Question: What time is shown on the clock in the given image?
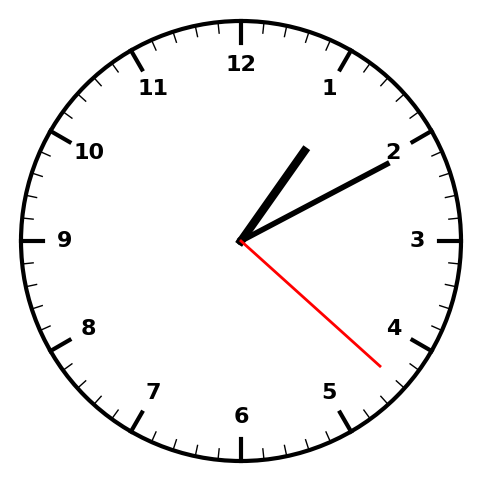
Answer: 01:10:22